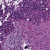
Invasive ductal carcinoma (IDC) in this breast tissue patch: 1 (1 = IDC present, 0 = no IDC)